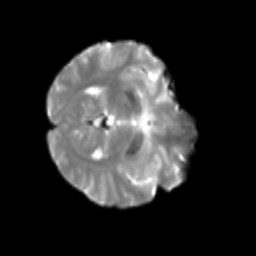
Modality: T2w
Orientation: axial
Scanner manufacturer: siemens
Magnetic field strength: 3 T
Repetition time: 4 s
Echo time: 0.0594 s